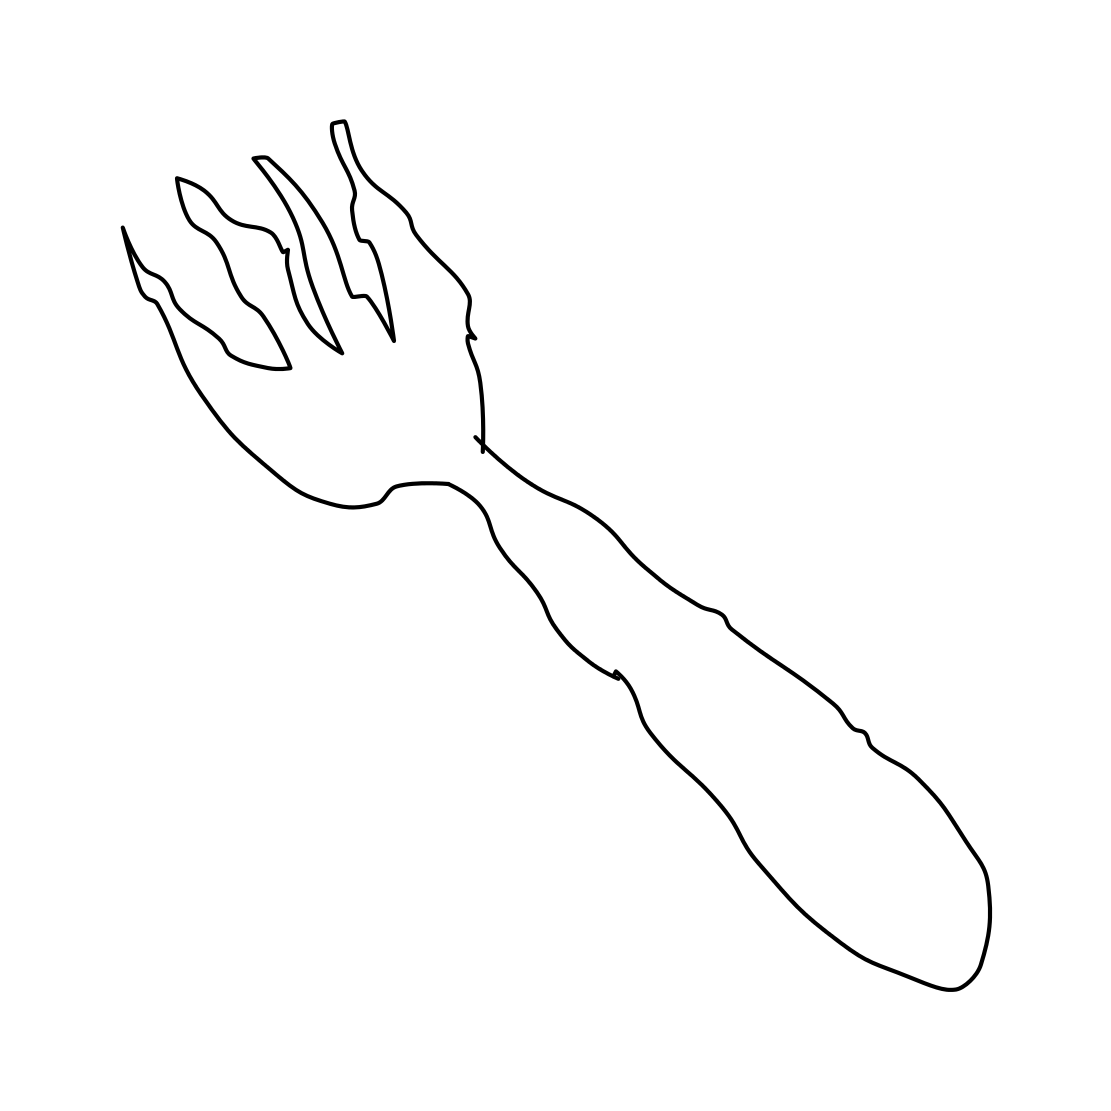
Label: fork